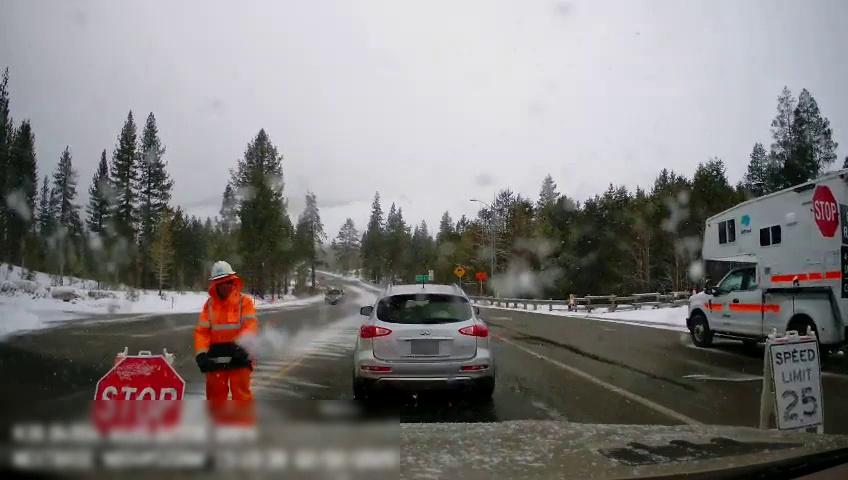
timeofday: Day
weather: Snowy
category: Drivable Space
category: Vehicles | Truck
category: Vehicles | SUV
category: Pedestrians
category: Vehicles | Van
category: Lanes | Alternate Lane
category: Lanes | Opposite Lane
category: Lanes | Alternate Lane
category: Traffic | Signs
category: Traffic | Signs
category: Traffic | Signs
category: Traffic | Signs
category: Traffic | Signs
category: Traffic | Signs
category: Traffic | Signs
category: Traffic | Signs